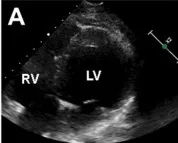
Echocardiography and cardiac magnetic resonance imaging (cMRI) in the proband (III-2). (A-C) Echocardiography and Color Doppler showed dilated left ventricle chamber and prominent trabeculation and flow within the deep intertrabecular recesses.
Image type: radiology (ultrasound)